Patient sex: M
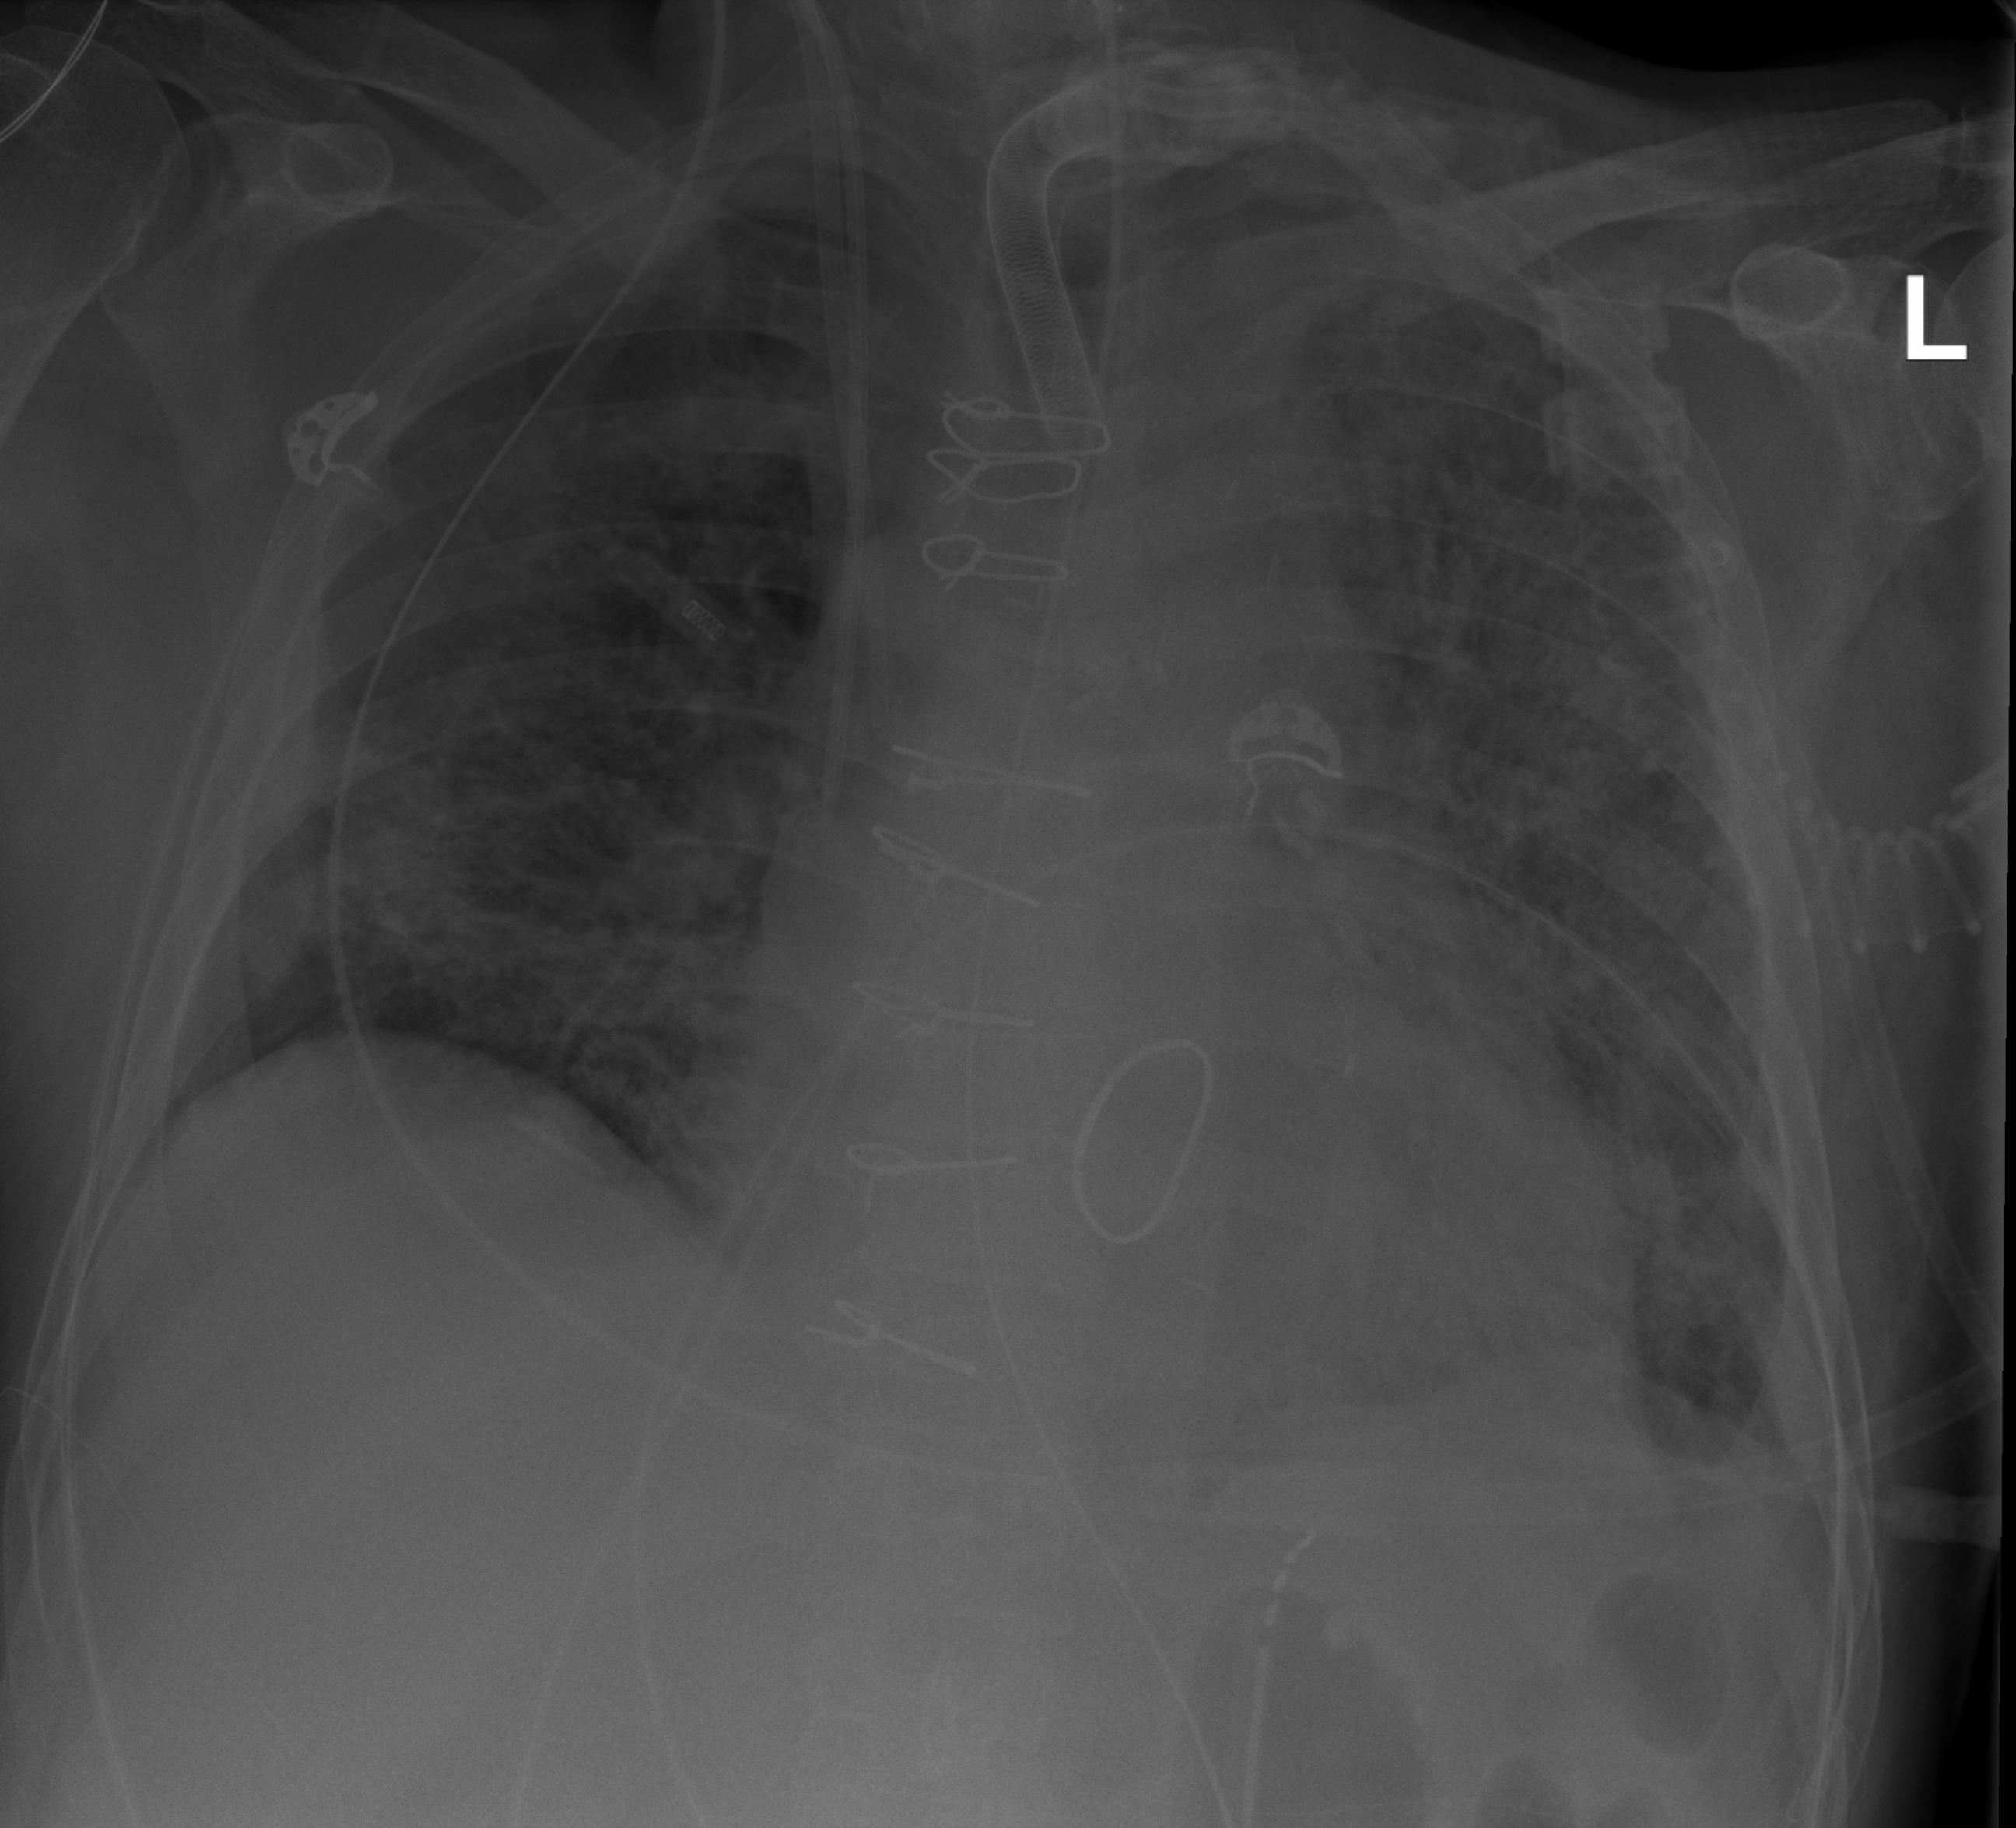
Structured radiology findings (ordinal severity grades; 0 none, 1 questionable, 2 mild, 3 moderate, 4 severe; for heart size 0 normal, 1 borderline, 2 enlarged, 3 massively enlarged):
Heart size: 2
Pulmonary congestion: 2
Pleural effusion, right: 0
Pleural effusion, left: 2
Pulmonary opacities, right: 2
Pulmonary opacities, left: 3
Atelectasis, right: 2
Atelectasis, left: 2